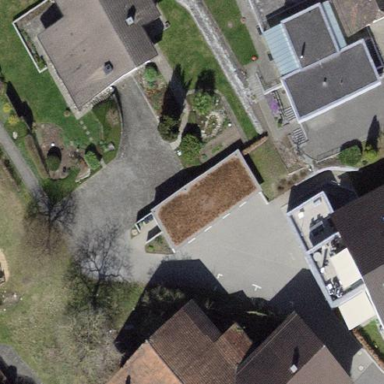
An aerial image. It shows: View of roof of building.